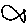
Label: fish